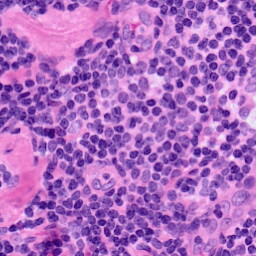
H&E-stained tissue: LymphNode